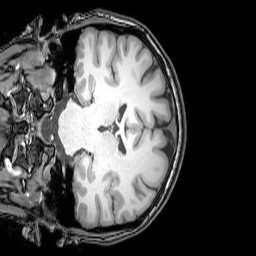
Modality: T1w
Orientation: coronal
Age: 25
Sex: female
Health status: healthy
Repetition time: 0.081 s
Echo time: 0.037 s